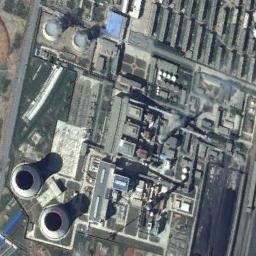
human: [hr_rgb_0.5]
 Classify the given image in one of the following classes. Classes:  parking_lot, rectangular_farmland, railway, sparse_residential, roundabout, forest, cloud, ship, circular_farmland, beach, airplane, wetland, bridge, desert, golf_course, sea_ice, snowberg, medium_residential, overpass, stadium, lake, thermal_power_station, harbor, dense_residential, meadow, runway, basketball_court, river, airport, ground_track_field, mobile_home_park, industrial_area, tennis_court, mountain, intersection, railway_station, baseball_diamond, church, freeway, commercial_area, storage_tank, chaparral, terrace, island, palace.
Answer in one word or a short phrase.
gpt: thermal_power_station